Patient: sex M, age 33
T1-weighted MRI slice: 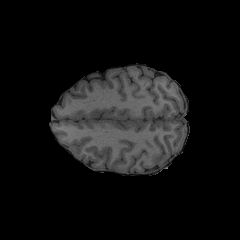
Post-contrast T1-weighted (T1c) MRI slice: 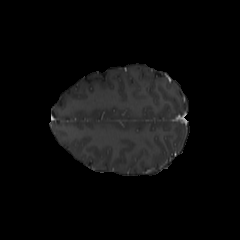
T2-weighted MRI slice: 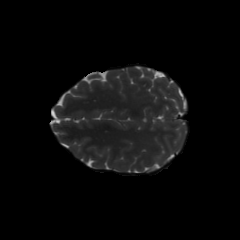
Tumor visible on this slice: no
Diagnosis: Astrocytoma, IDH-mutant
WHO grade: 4